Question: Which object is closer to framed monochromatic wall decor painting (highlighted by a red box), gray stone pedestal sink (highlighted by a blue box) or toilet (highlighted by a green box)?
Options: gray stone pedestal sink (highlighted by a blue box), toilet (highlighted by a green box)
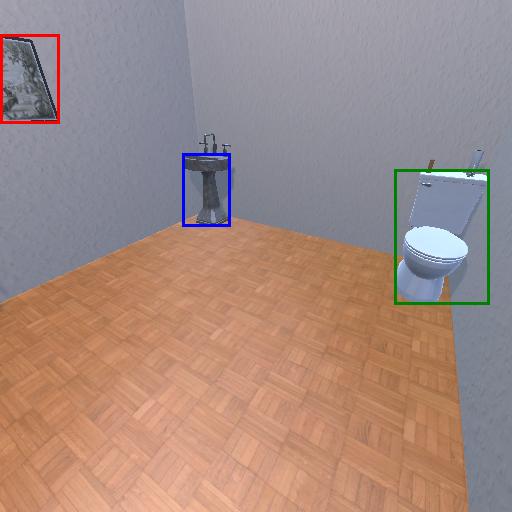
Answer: gray stone pedestal sink (highlighted by a blue box)